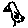
Label: bird